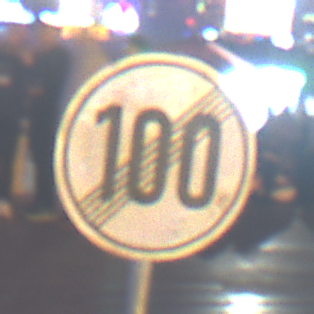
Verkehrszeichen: EndeGeschwindigkeit100
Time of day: Night
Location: Outdoor (Urban)
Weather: PartlyCloudy
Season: NotSpecified
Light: Natural